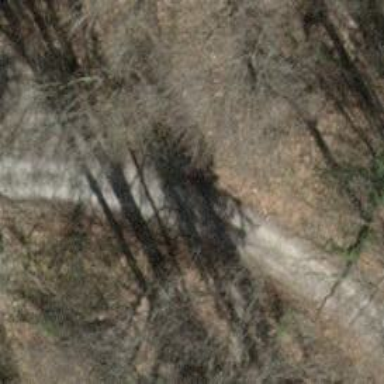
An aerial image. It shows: Dirt track road with grade 3 tracktype.